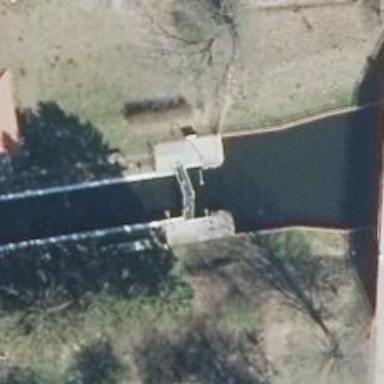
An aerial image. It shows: Canal with lock obstacle.